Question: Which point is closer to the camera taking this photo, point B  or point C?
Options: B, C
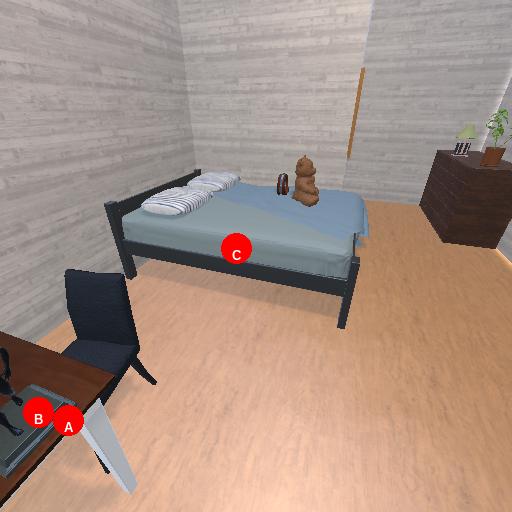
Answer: B